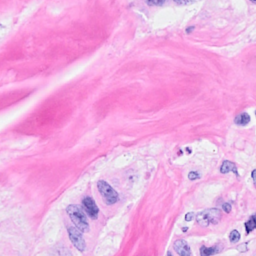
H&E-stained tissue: Breast